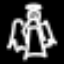
Label: angel